Question: At the moment I'm designing an app I will develop. It's somehow of an event app.
By now, when you create an event, it asks for a title and for a description, but I'm not sure how to design it so it looks cool aswell as understandable by users.

As you can see, title is kinda obvious that it should be brief. But Descripcion (Description) should be obvious that it can be a longer text.
Do you guys have any idea on your mind that might help me?
I don't know if this is the best place to ask this, but I've seen already several questions related, and should fit, I think.
Thanks.
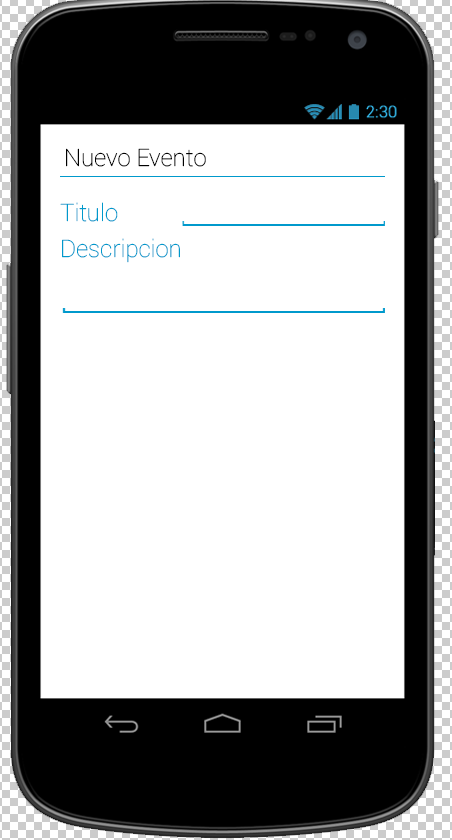
Answer: > But Descripcion (Description) should be obvious that it can be a
longer text.
The only elegant way I can think of, is to make the EditText at least 3 lines tall and set a hint to it. This way the user can see, that there is enough space to write a longer description in it.
'''
<EditText
android:layout_width="fill_parent"
android:layout_height="wrap_content"
android:hint="Type your Description in here"
android:inputType="textMultiLine"
android:lines="3" >
</EditText>
'''